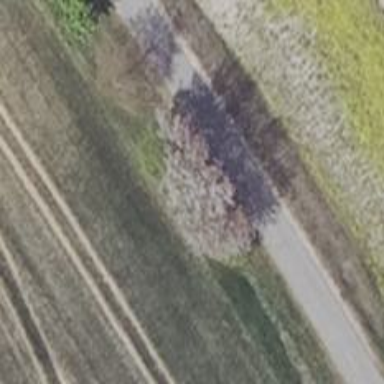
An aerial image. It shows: Deciduous broadleaved tree.